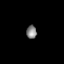
Tissue: prostate
Cell type: T cells
Senescence score: 0.8424
Nuclear area (px): 134
Mean DAPI intensity: 131.485